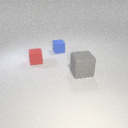
large gray rubber cube in front of small red rubber cube